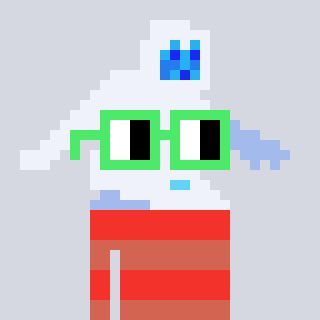
a pixel art character with square light green glasses, a yeti-shaped head and a peachy-colored body on a cool background